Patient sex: F
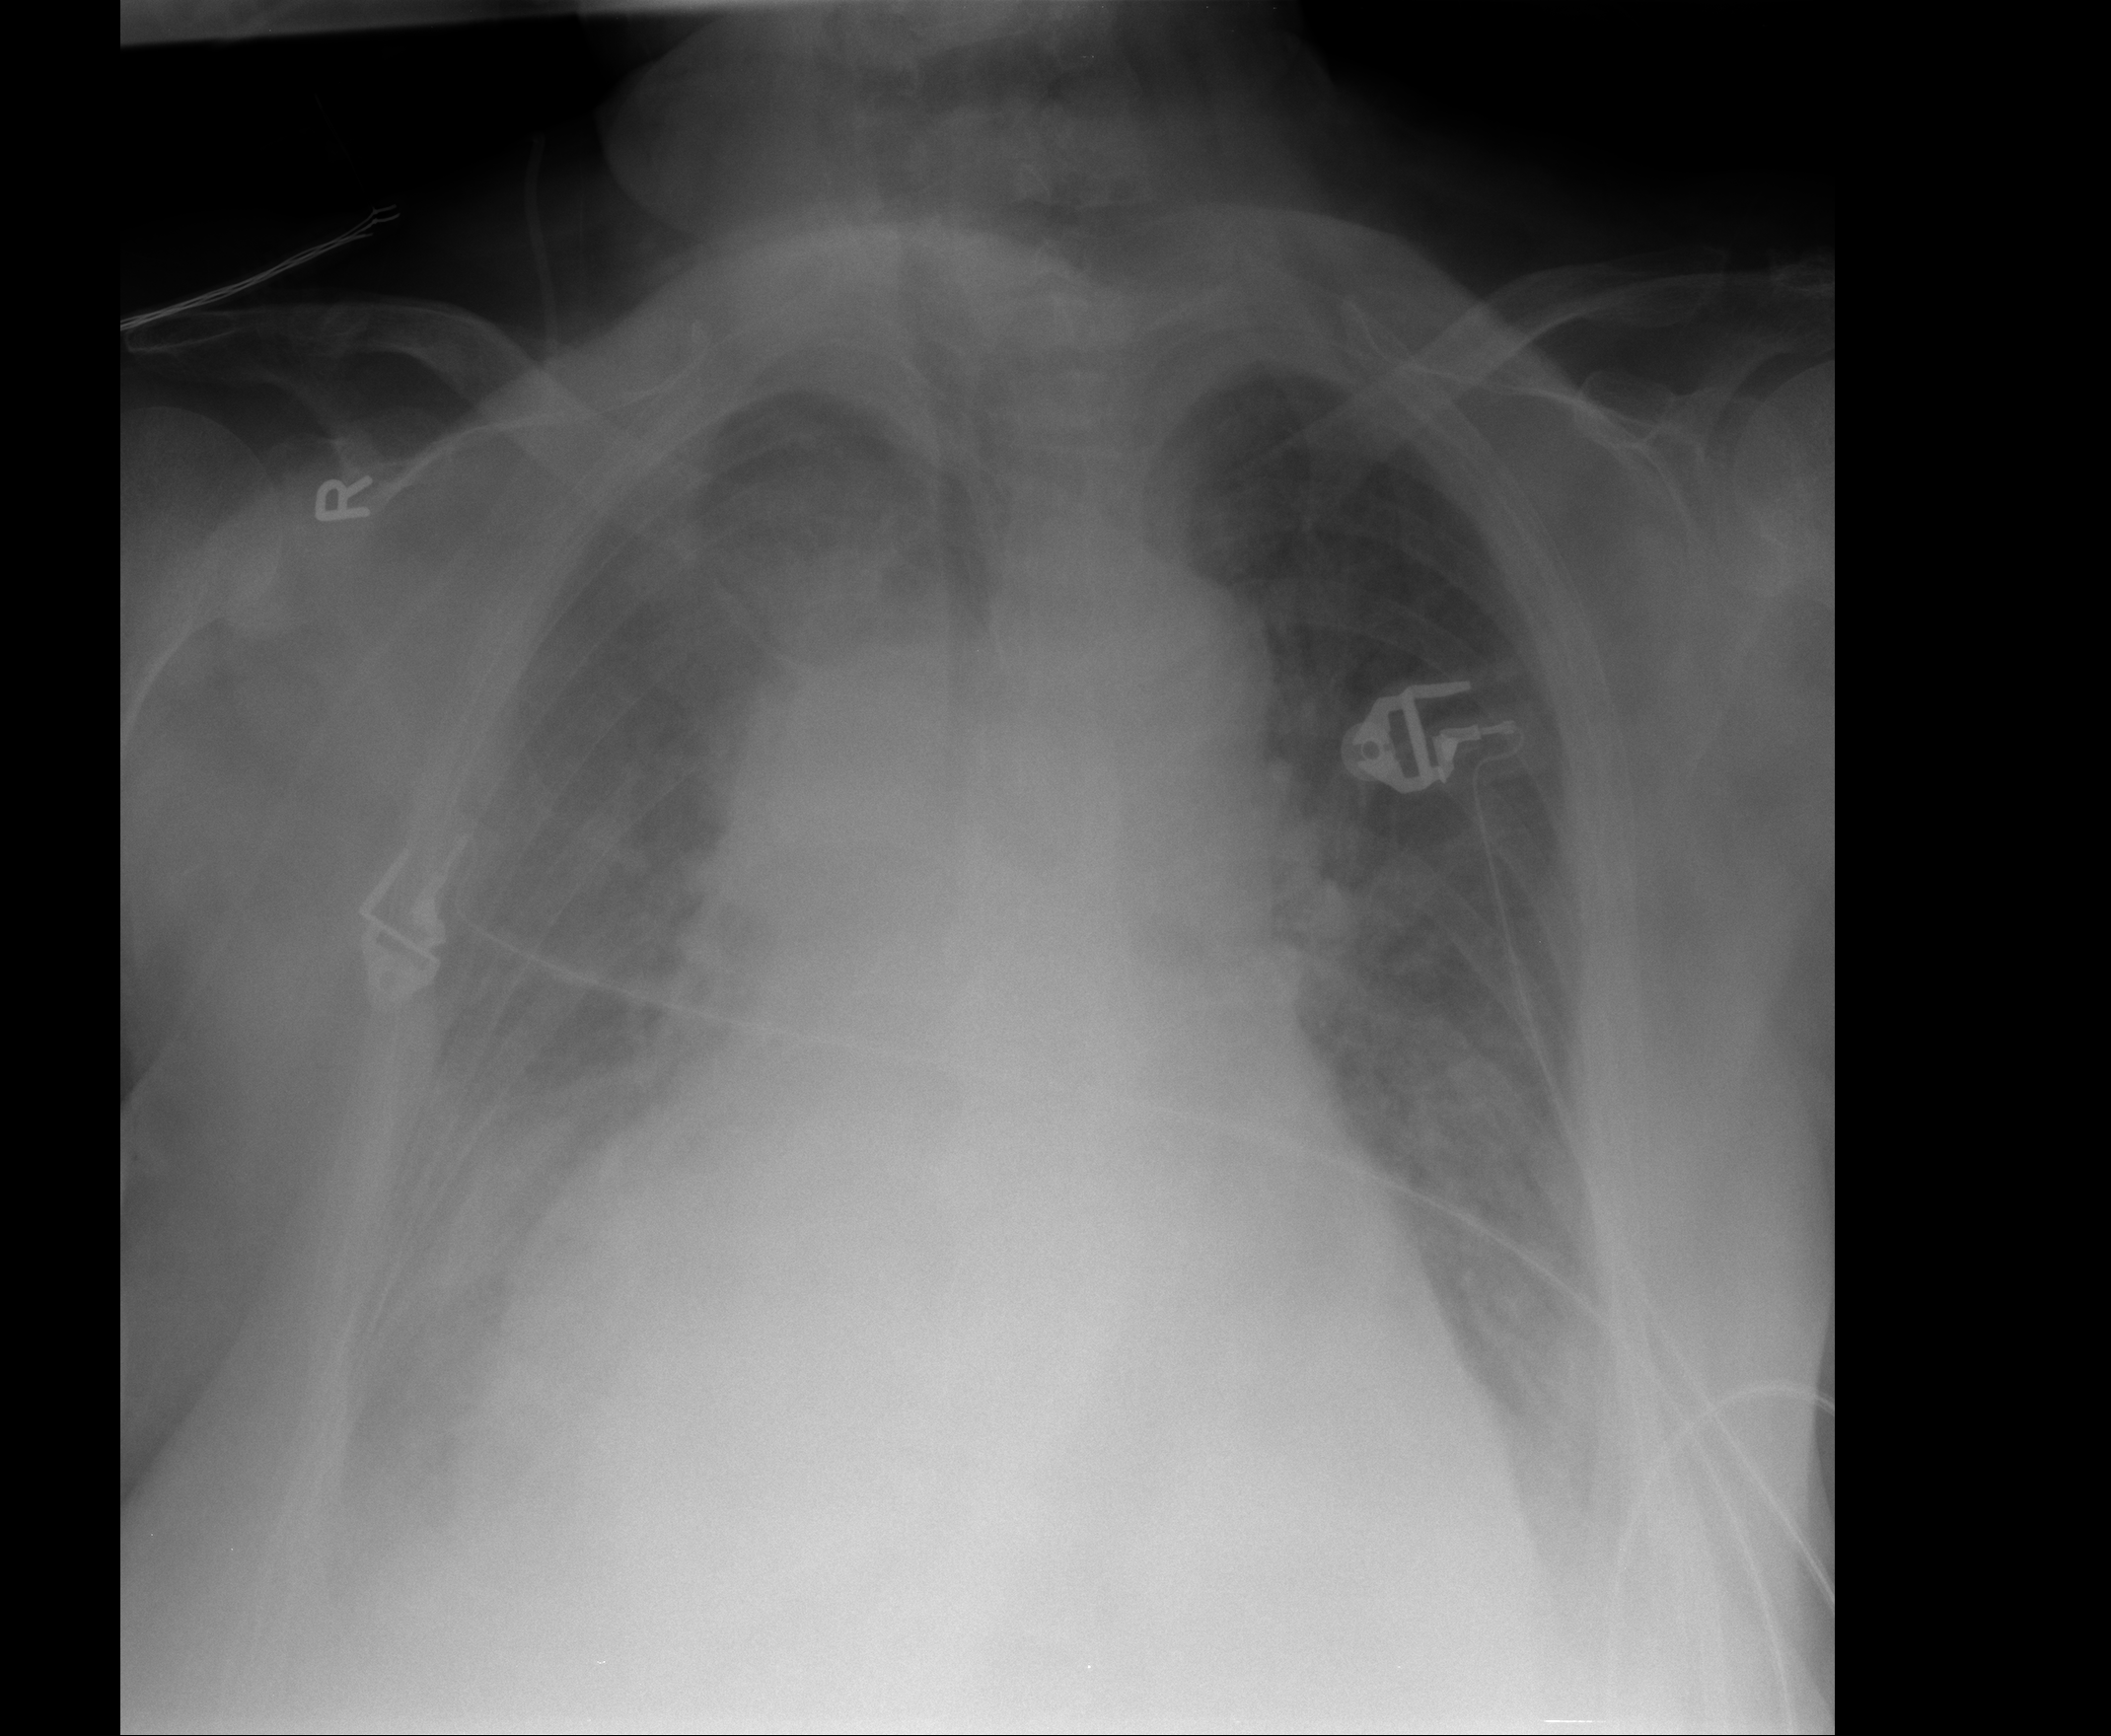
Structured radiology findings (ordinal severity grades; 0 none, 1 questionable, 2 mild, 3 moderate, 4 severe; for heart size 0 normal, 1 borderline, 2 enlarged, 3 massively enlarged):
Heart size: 3
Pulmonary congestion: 3
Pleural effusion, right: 2
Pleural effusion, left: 2
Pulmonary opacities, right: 2
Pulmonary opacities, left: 0
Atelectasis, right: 2
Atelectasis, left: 2